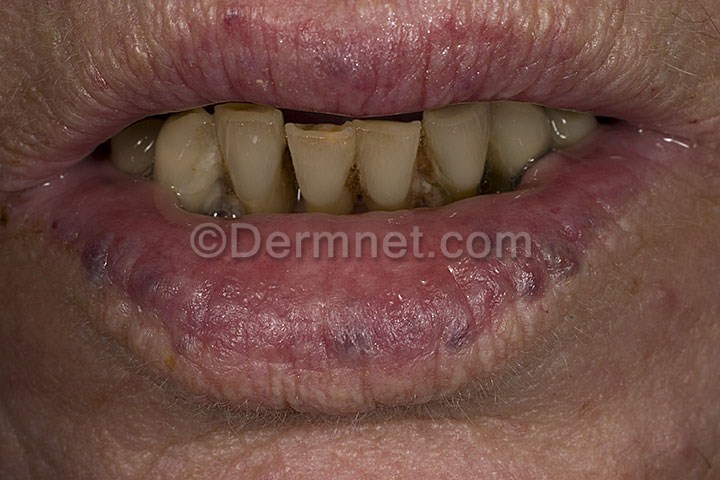
Disease: Vascular Tumors